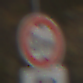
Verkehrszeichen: TatsaechlicheHoehe
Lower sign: RichtungsangabeDurchPfeile2
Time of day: MorningAfternoon
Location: Outdoor (RoadRail)
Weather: PartlyCloudy
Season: NotSpecified
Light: Natural